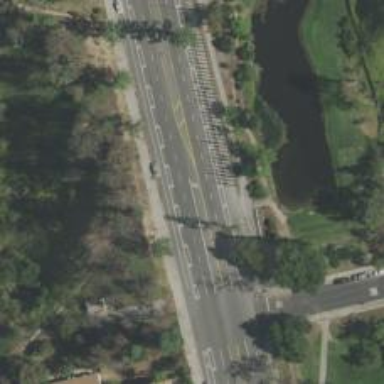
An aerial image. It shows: Secondary road with asphalt surface. It includes buffered cycle lane.